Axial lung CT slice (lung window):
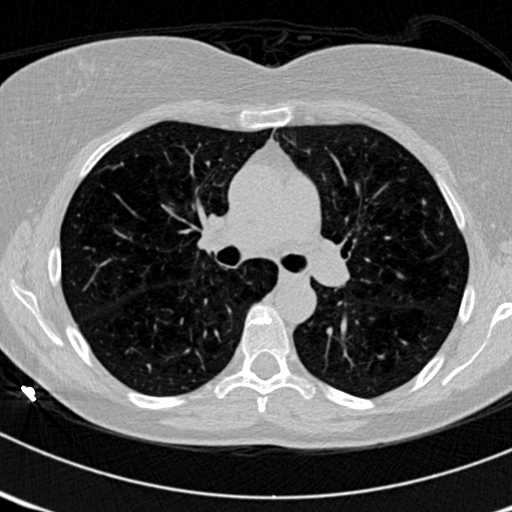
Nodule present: no